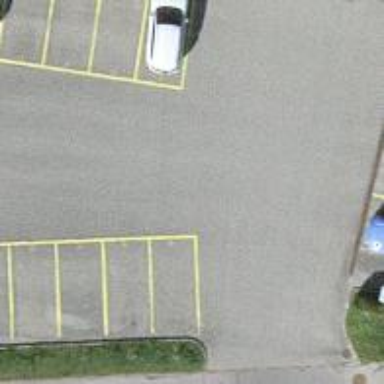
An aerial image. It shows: Parking aisle designated as service road.